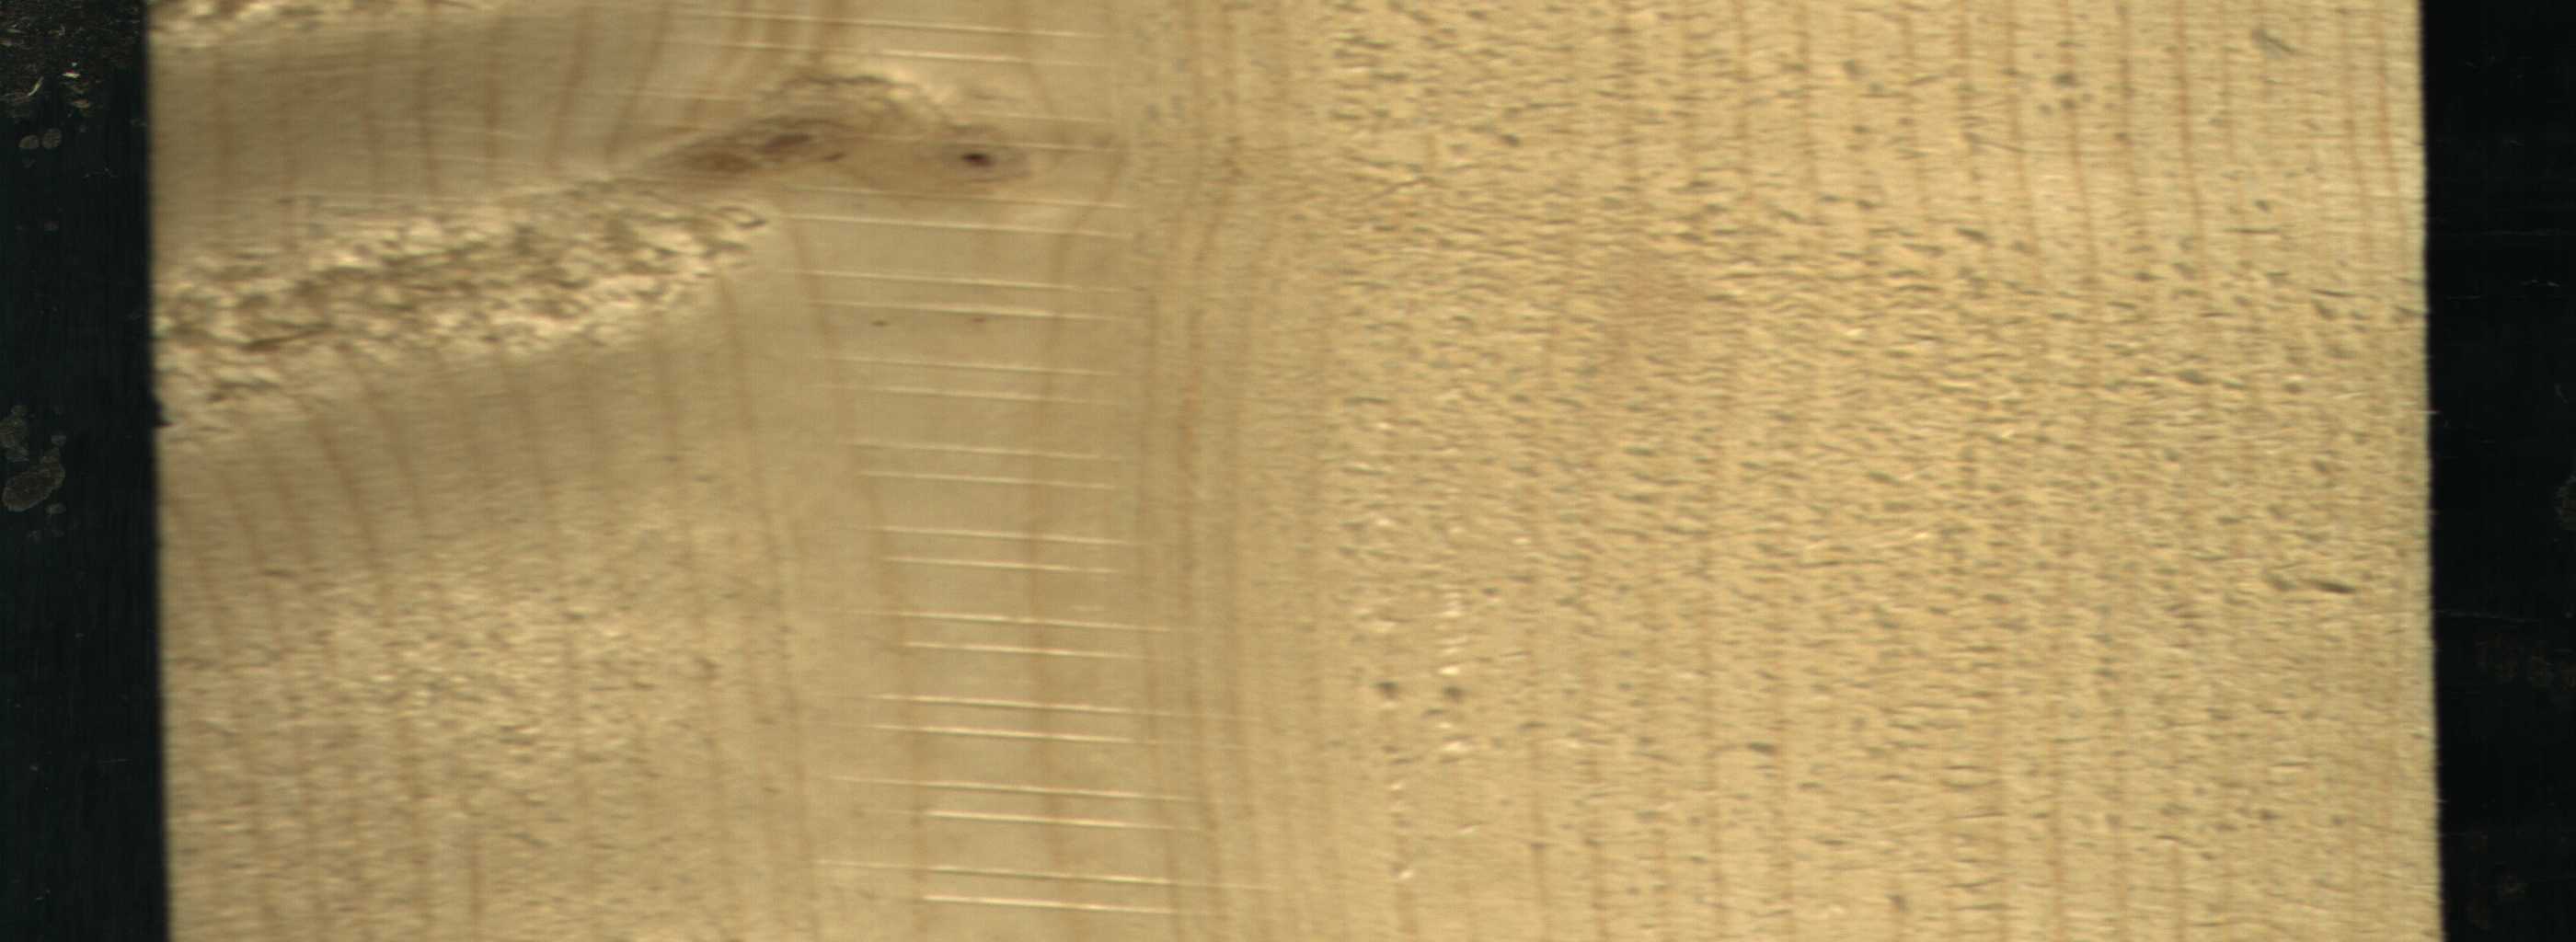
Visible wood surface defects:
Live_Knot
Live_Knot